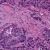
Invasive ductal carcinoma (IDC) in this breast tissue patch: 1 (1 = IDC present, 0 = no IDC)